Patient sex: F
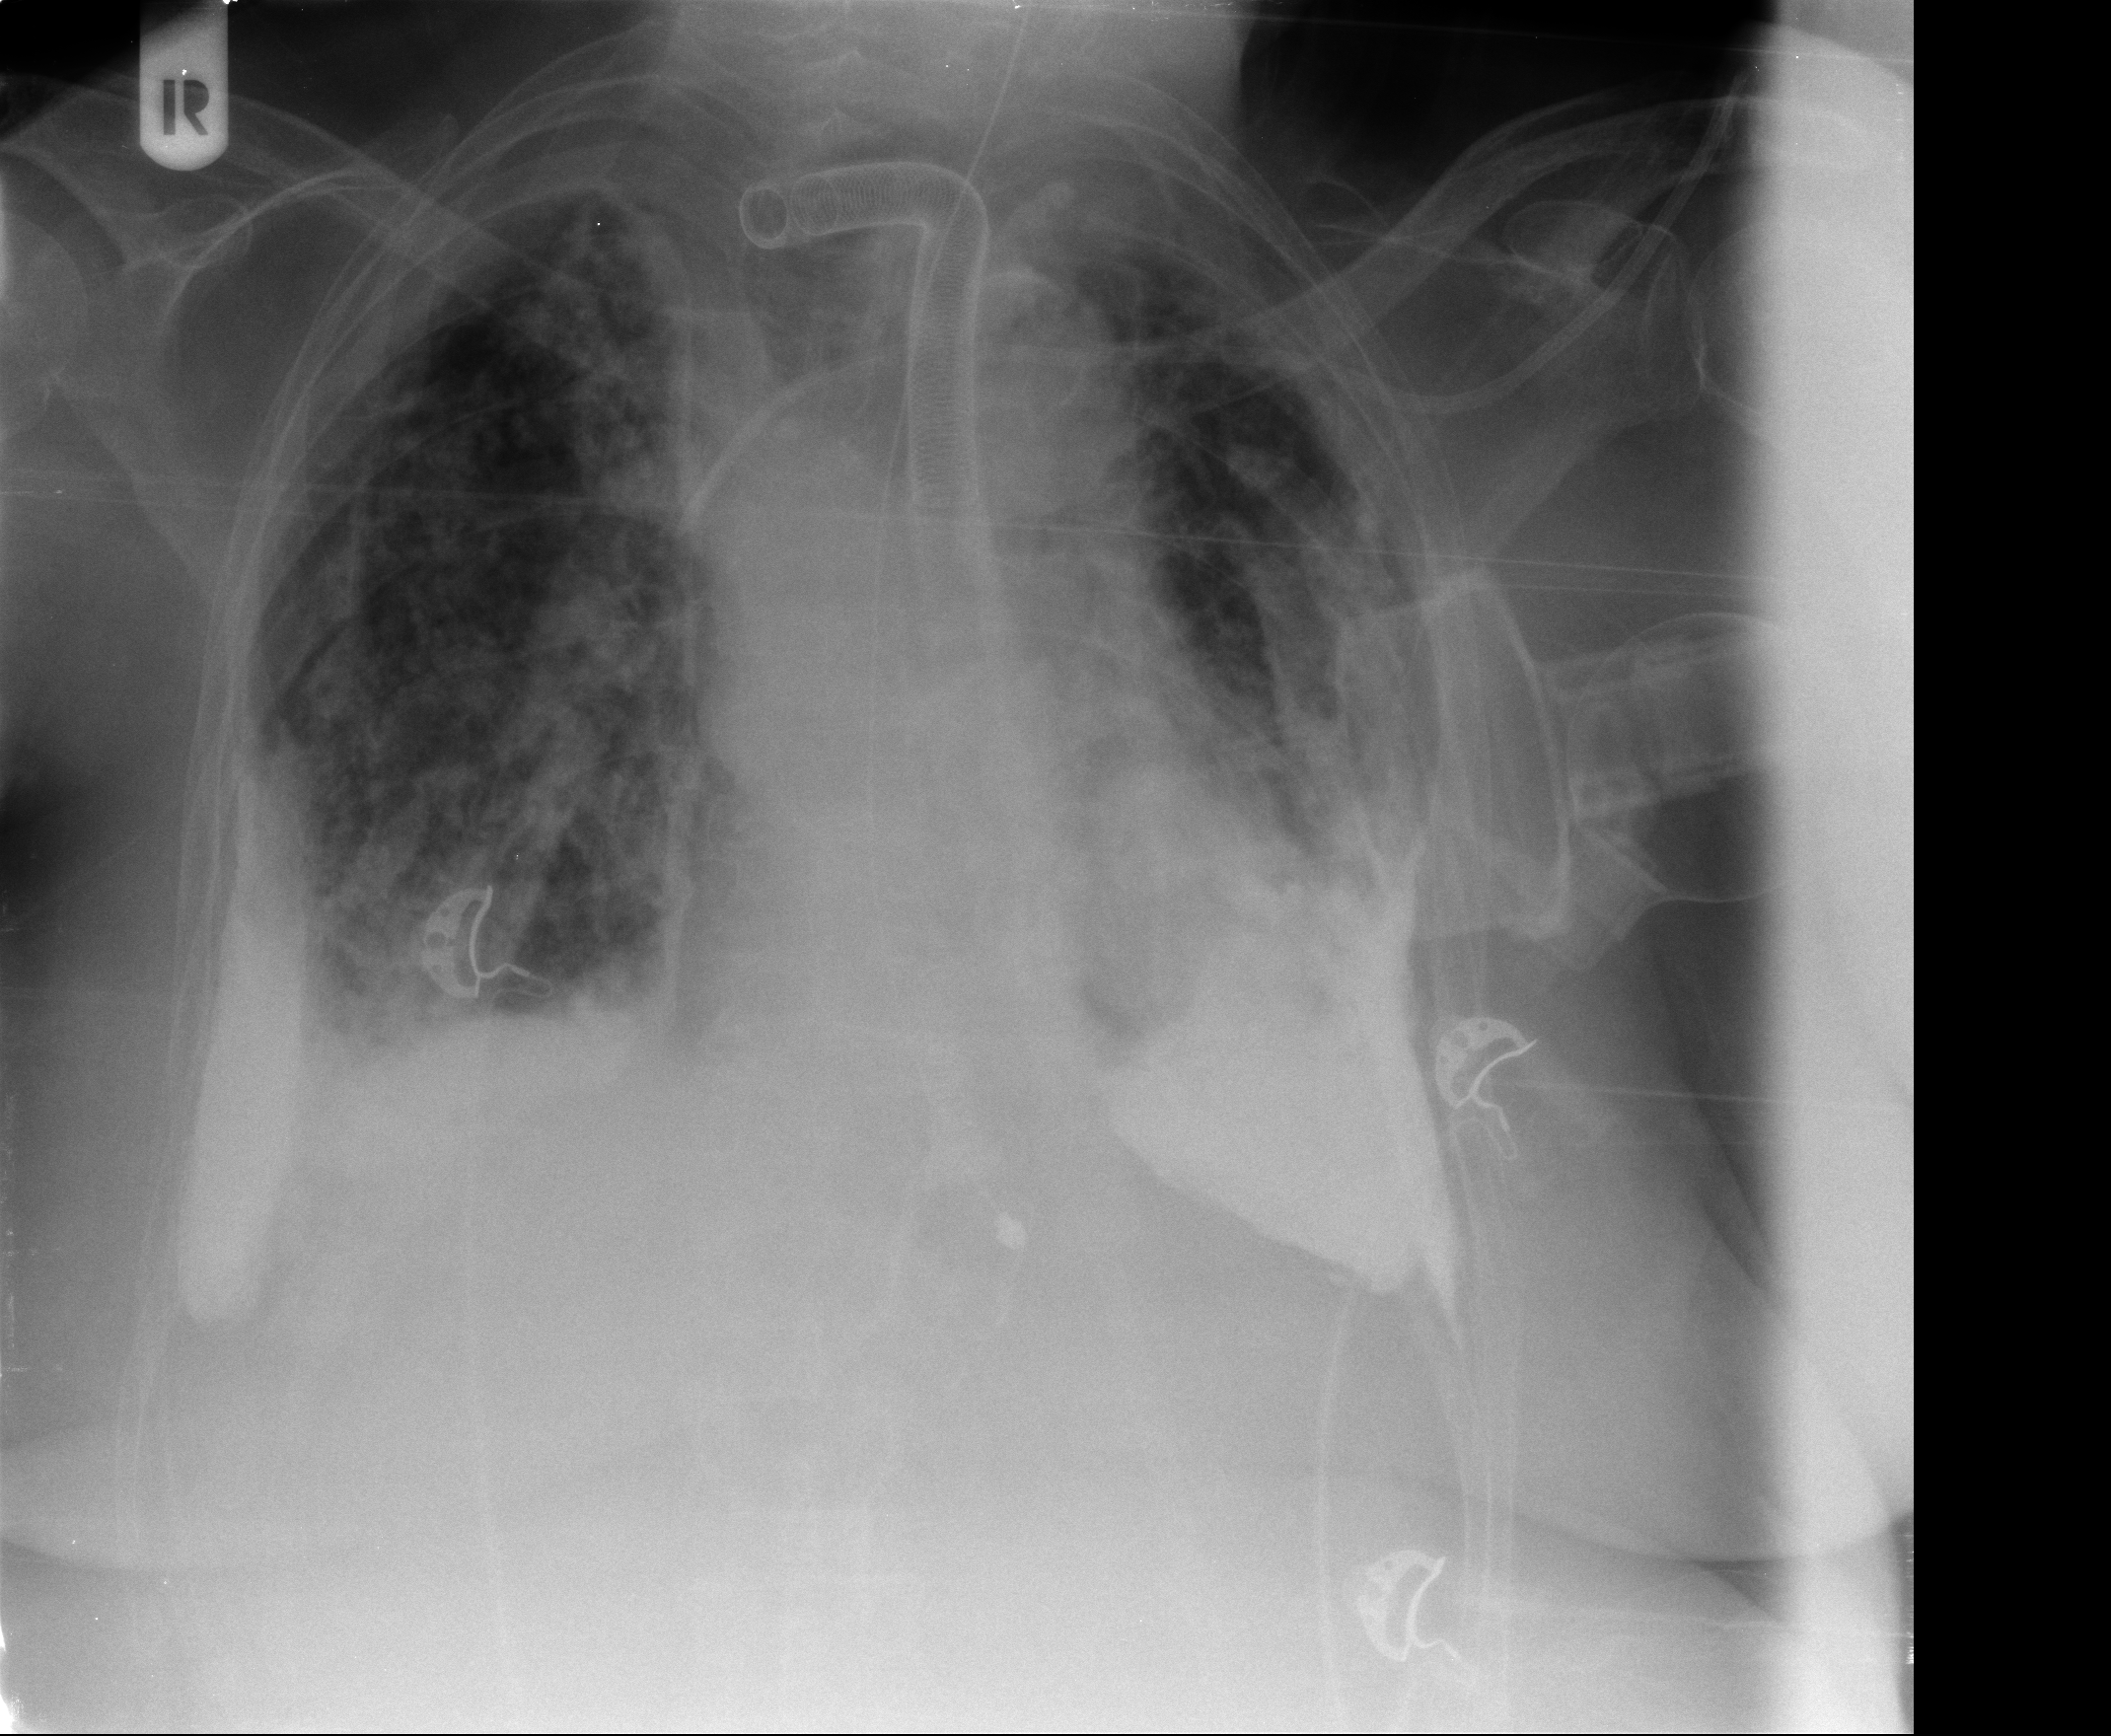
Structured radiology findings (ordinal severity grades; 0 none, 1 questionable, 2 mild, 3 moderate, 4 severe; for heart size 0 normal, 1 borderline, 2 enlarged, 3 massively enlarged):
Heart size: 0
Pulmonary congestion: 1
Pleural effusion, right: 0
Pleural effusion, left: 0
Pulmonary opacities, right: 3
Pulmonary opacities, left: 2
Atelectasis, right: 2
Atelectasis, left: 2